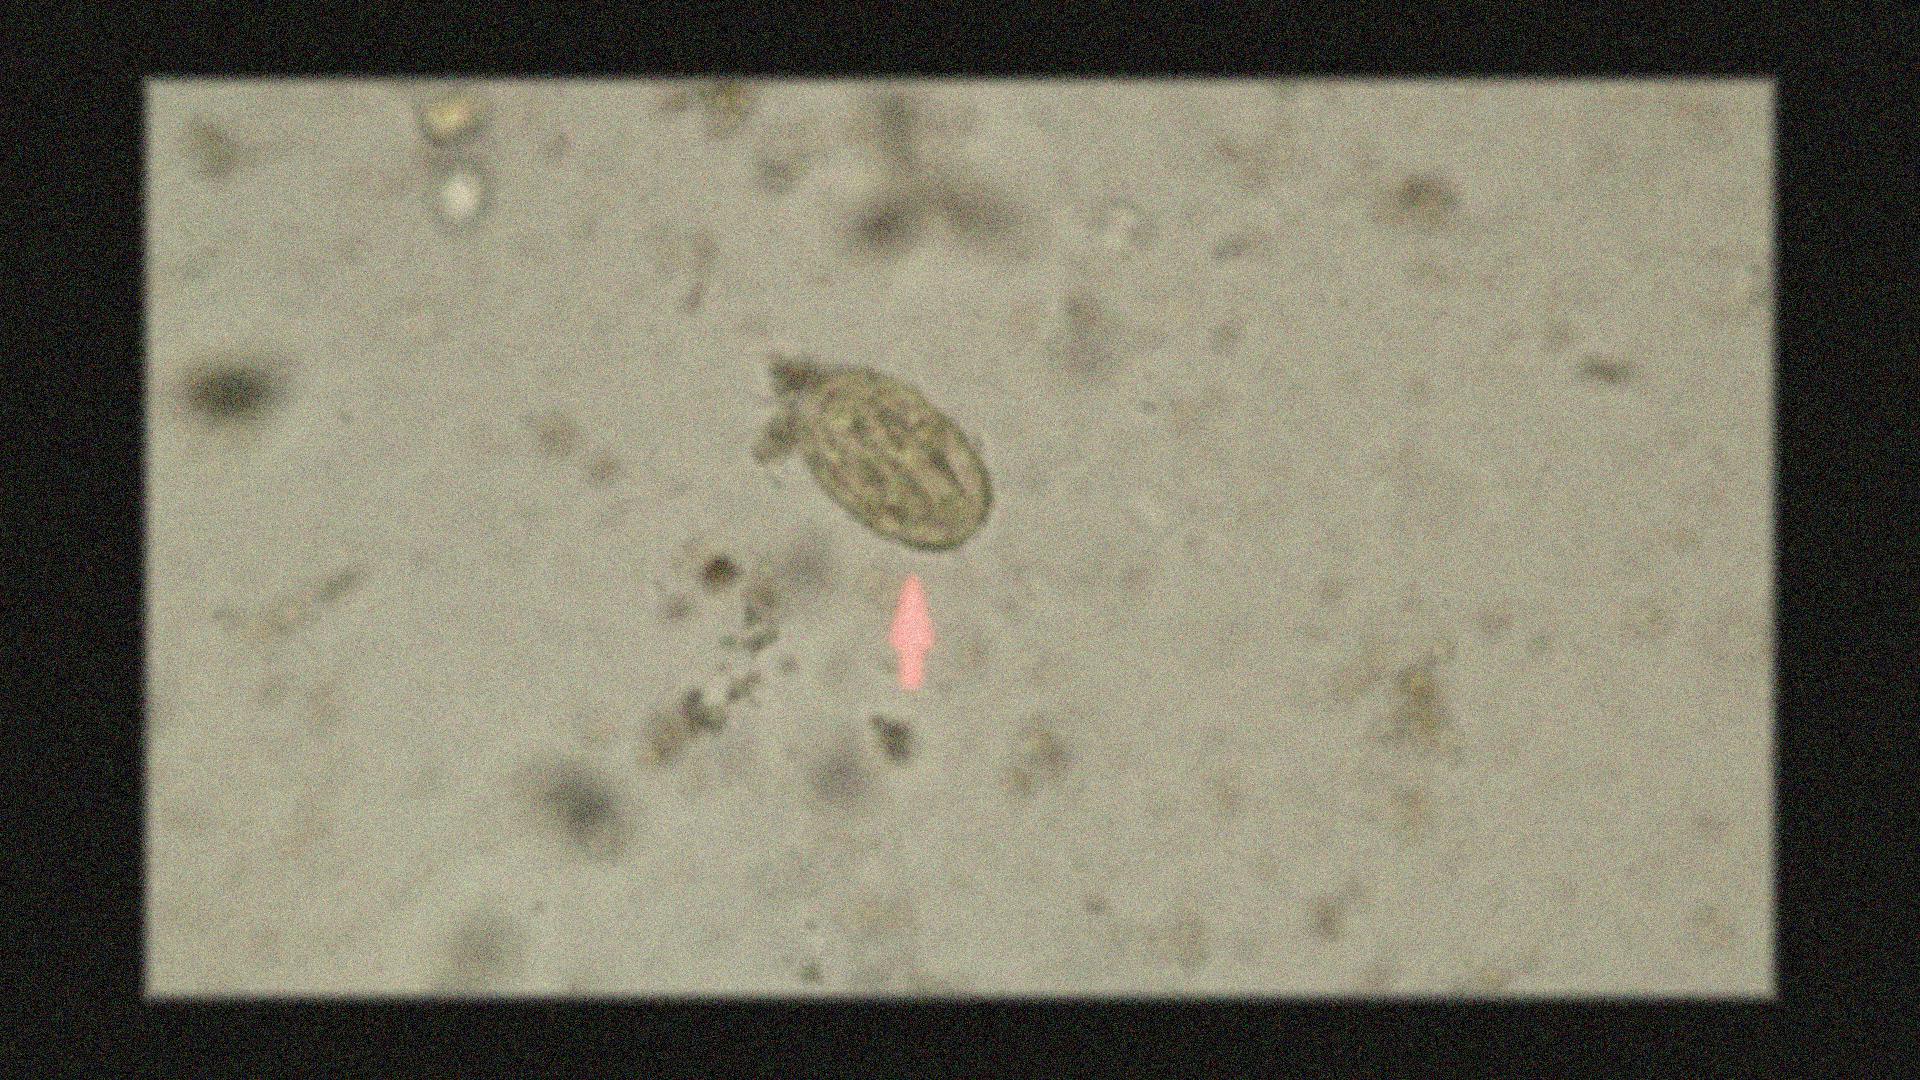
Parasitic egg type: Ascaris lumbricoides